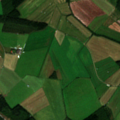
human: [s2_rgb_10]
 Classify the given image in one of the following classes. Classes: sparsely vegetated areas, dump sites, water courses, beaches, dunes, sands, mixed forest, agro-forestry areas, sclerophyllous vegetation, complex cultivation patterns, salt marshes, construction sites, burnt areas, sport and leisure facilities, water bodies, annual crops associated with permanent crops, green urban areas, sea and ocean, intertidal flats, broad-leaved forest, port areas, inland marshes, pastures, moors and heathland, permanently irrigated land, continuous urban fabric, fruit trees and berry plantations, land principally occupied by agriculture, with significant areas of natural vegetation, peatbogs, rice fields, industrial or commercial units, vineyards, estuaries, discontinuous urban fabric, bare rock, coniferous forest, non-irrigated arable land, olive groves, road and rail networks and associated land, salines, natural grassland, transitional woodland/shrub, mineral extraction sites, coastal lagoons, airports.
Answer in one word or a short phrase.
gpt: non-irrigated arable land, land principally occupied by agriculture, with significant areas of natural vegetation, coniferous forest, transitional woodland/shrub